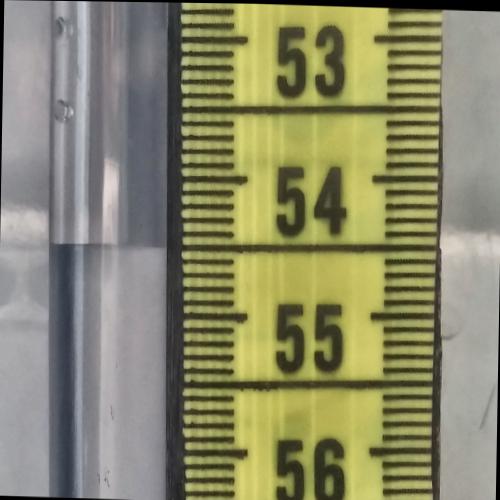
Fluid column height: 54.5 cm